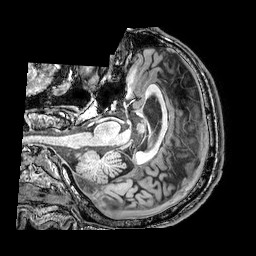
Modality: T1w
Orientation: axial
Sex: male
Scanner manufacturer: philips
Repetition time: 0.008201 s
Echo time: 0.00379 s